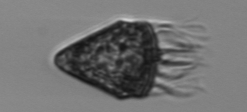
Label: Strombidium_morphotype2